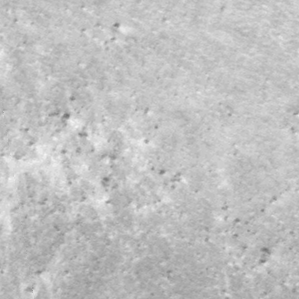
Label: frost